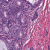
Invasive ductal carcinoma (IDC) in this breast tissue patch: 1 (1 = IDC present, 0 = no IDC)